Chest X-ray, AP view. Patient: 37 years old, sex M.
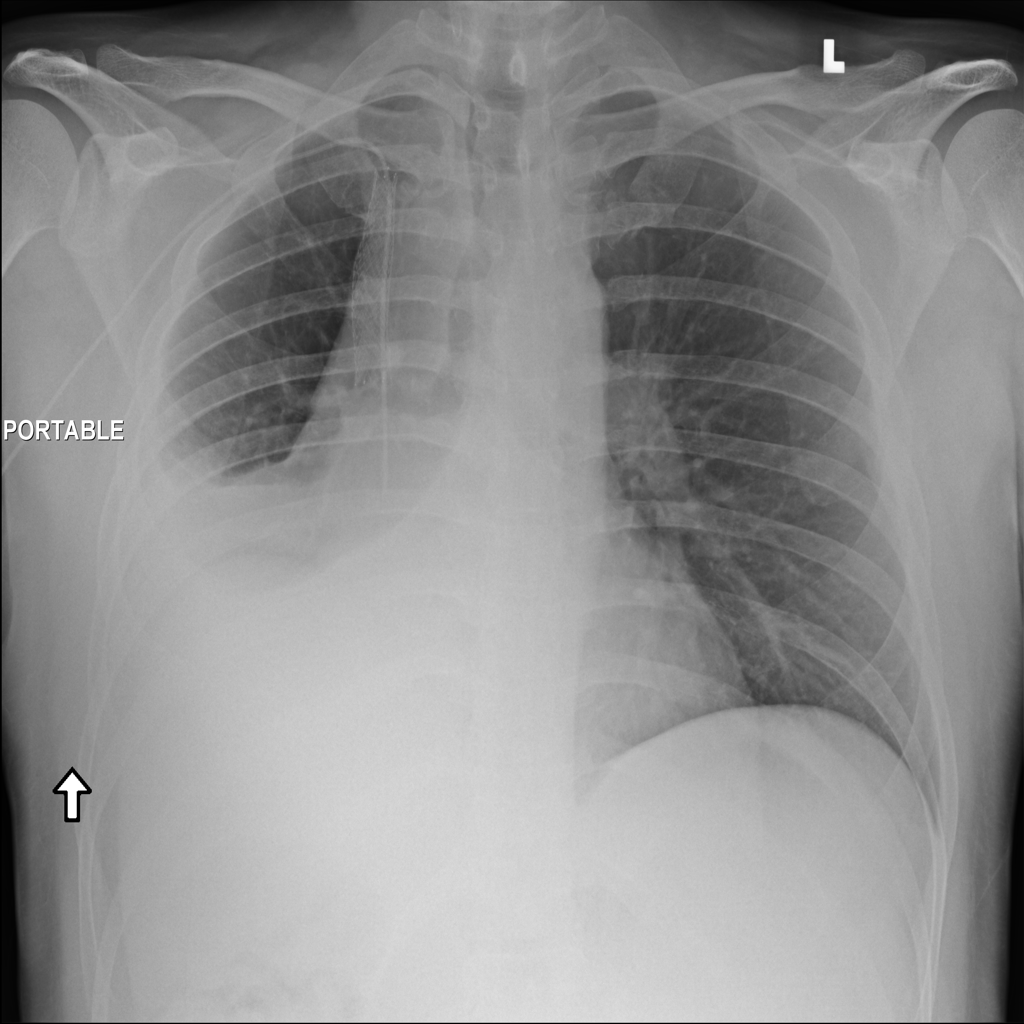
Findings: No Finding